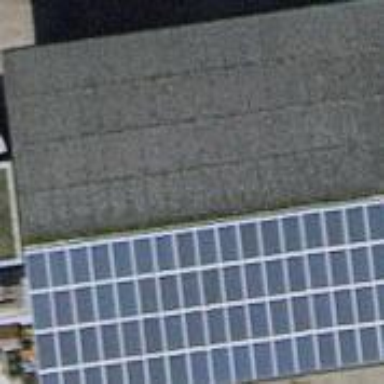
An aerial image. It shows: View of roof of building.